Field crop: maize
Growth stage: 2
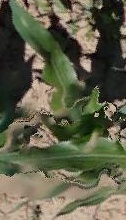
Species: maize